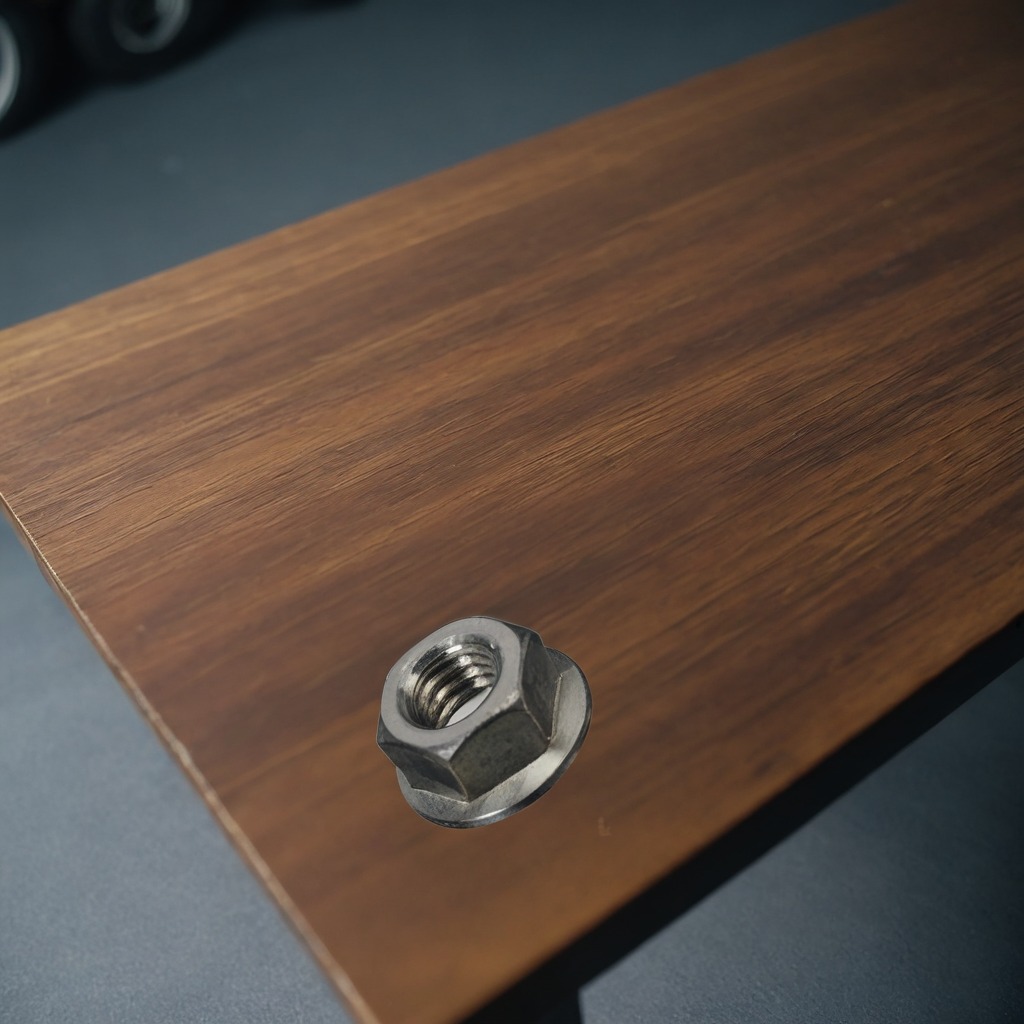
A metal nut is lying on the old table.